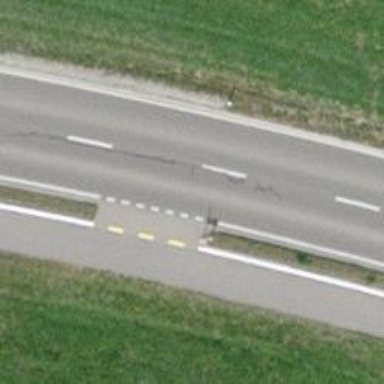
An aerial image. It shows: Asphalt cycleway.